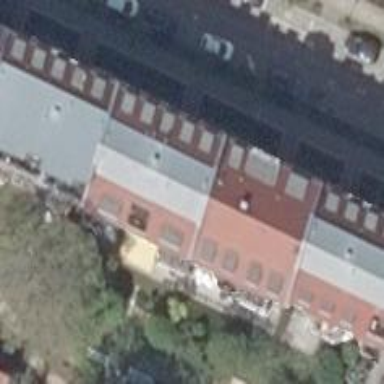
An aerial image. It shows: Building consisting of apartments with double saltbox roof shape.